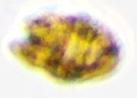
Label: Akashiwo